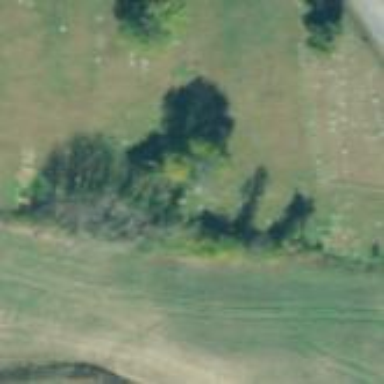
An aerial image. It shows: Cemetery.